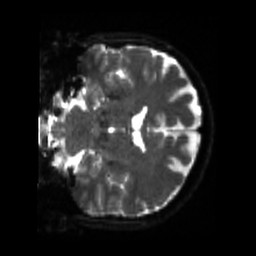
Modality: sbref
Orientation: coronal
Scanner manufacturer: siemens
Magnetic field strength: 3 T
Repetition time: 4 s
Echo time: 0.0594 s